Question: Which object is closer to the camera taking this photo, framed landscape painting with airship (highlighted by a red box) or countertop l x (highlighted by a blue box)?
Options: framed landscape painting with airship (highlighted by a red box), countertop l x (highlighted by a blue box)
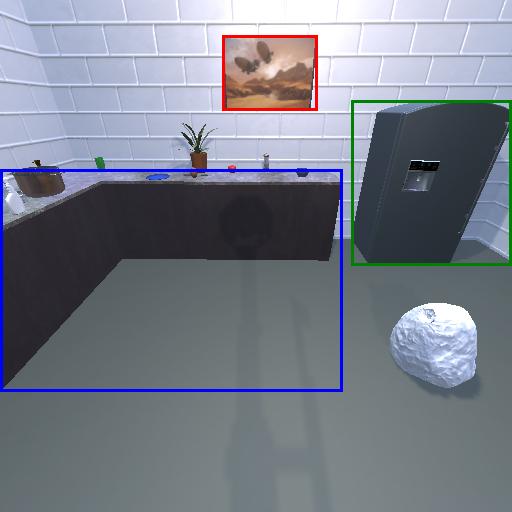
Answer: framed landscape painting with airship (highlighted by a red box)